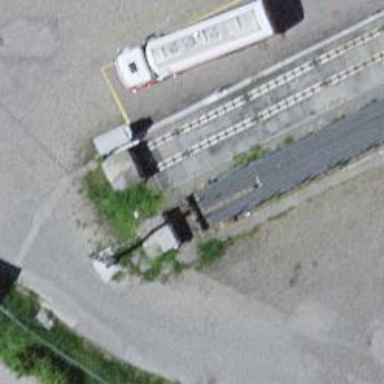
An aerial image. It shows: Railway buffer stop.